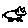
Label: cat